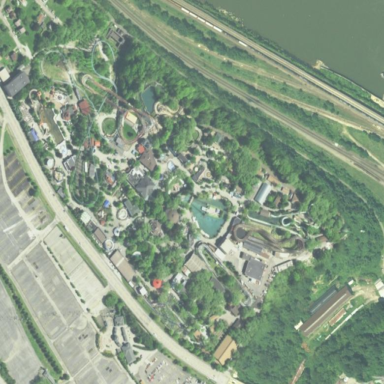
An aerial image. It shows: Theme park.